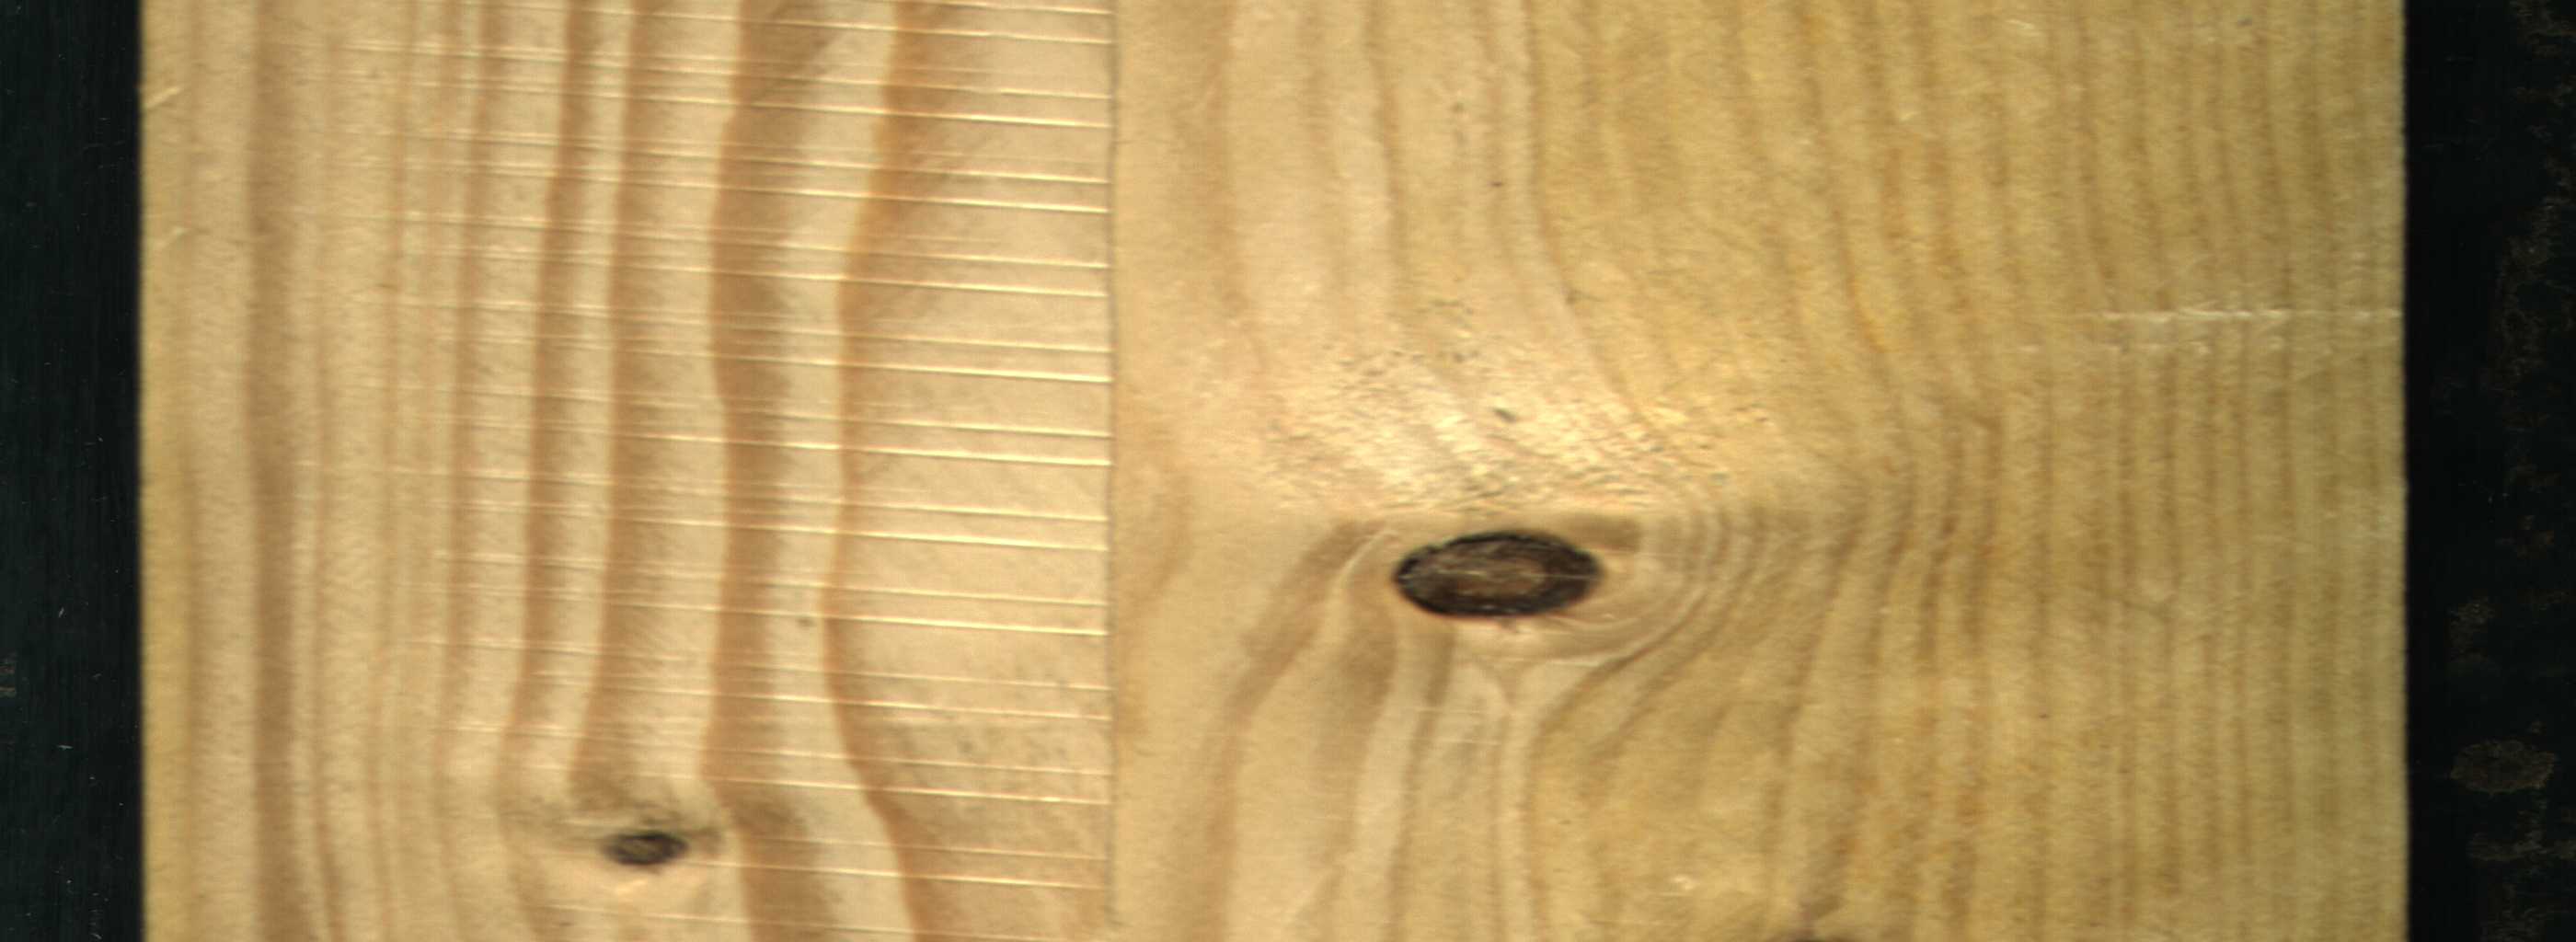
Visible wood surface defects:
Dead_Knot
Dead_Knot